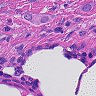
Metastatic tissue present: yes